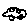
Label: car